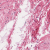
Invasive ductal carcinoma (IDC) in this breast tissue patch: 0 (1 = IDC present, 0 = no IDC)